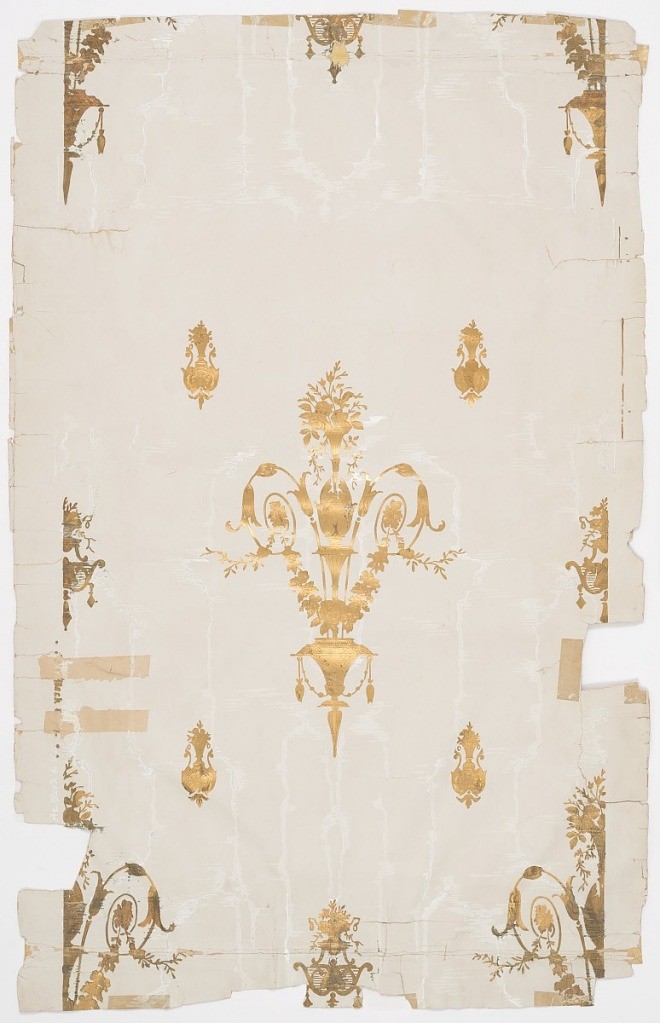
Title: Sidewall
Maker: Frederick Beck & Co., 1860
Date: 1860–1900
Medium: Machine-printed and embossed
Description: Large-scale floral bouquet in urn motif, alternating with smaller urns. Urn and floral motifs are embossed to replicate stamped gold. Printed in metallic gold on off-white background simulating moire.